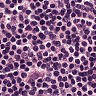
Metastatic tissue present: no